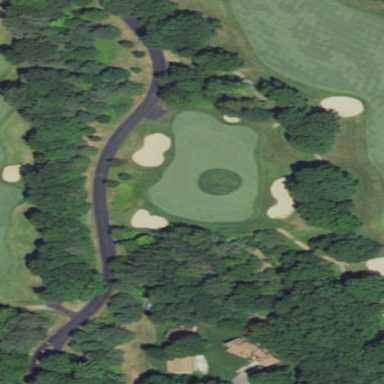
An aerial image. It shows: Golf fairway surrounded by grass.